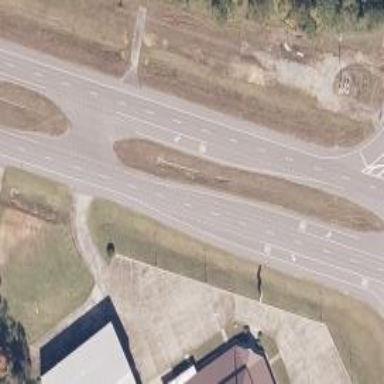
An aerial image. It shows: Primary highway with asphalt surface and dual carriageway.